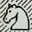
Piece: wN